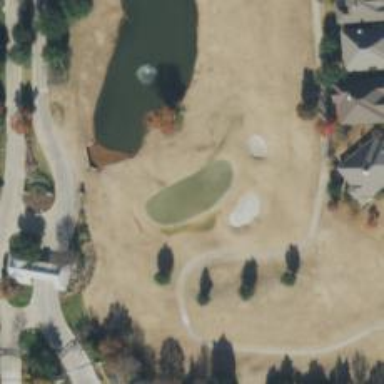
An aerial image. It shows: View of golf hole.